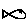
Label: fish